Question: I'd like get zero crossing rate of an audio signal. I tried to write the code of this formula:

But I dont excatly understand whole formula.
To process my code I split the signal by blocks, I mean "frame blocking". For example each lenght of blocks are 512(there are 512 sample of signal). And lets say I have 100 blocks. Then will zero crossing rate return just one value for each block or not? I mean will I have 100 value for whole signal according to formula?
And also I dont understand w() means. Is it hamming which I use for windowing? And how can it calculate for n-m? It will be most likely a negative number?
I am very confused please help me?
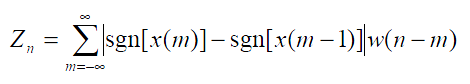
Answer: Forget the formula -- it makes it more complex when you try to express it that way.
The zero crossing rate is the number of times the signal changes sign in a given period of time (usually one second). That's all you need to know. Usually, you are interested in rate at which it goes from negative to positive or vice versa only, not every time the sign changes. Looking at the number of times it goes from negative to positive can be used as a proxy for the frequency of the signal.
As to what the w(n-m) is all about, that's a <URL>:
Z_n(m) = sum_{m=x-n}^0|sign[x(m)] - sign[x(m-1)]|
if n = your sample rate, this will give you your zero crossing rate in Hz. That makes more sense: no more w and no more infinities! The source you were using may have included the window in an attempt to generalize, but, in this case, there is nothing to be gained (as far as I know -- but I don't know everything!)